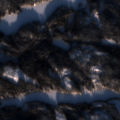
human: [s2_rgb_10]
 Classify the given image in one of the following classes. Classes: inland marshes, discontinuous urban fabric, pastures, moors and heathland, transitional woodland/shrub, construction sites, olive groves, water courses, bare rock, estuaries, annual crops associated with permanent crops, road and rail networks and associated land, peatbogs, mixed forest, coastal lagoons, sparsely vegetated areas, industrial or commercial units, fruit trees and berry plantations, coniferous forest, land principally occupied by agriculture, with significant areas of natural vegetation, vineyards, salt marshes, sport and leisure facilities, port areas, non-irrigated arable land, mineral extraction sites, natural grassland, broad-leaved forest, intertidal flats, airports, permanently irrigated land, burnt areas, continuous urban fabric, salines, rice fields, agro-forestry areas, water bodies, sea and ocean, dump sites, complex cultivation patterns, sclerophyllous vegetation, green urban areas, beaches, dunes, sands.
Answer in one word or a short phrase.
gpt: coniferous forest, mixed forest, water bodies